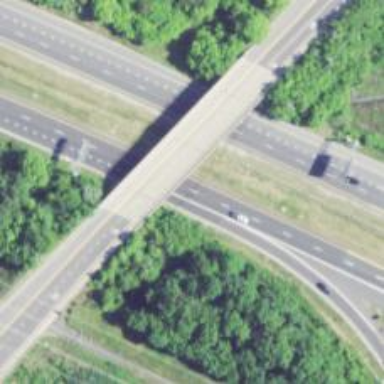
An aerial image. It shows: Expressway with asphalt surface classified as trunk highway.